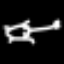
Label: frog